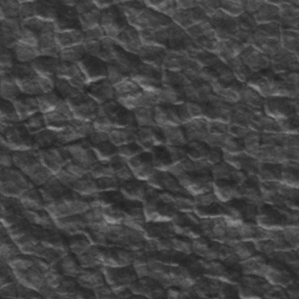
Label: frost